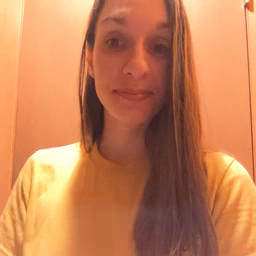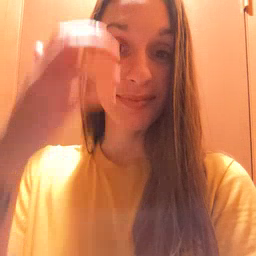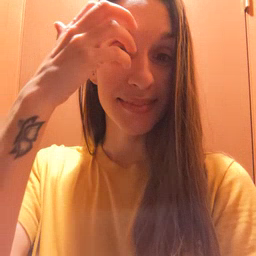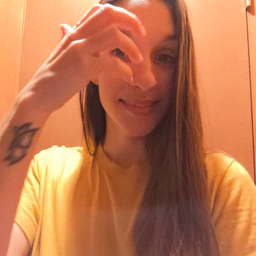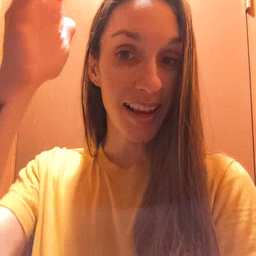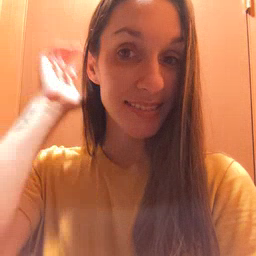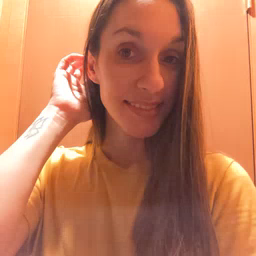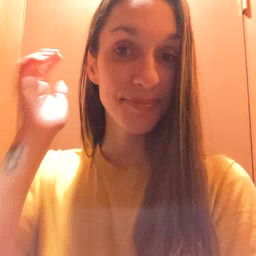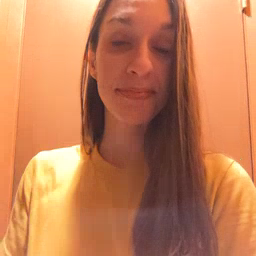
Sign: lion